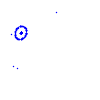
Particle: proton